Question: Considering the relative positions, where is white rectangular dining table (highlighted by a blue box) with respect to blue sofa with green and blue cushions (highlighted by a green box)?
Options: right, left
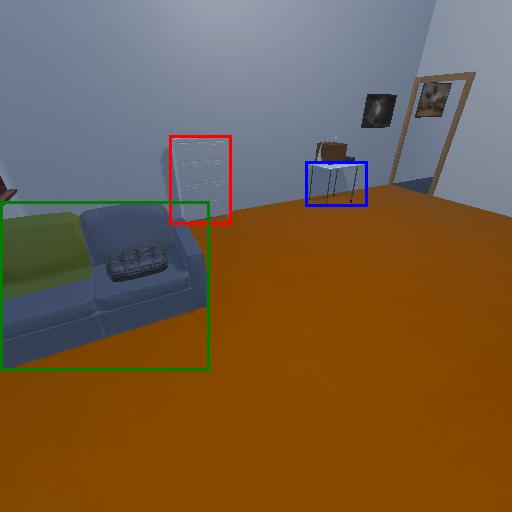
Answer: right